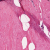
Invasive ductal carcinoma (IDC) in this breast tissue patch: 0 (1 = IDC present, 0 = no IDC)